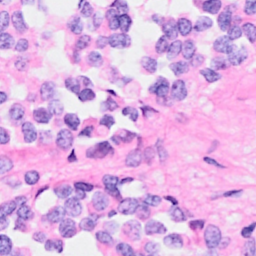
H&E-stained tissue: Breast